Here is the time-frequency (STFT) view of a rotor kit's vibration measurement. Determine the machine's mechanical condition. Answer with exactly one of: normal, misalignment, unbalance, looseness.
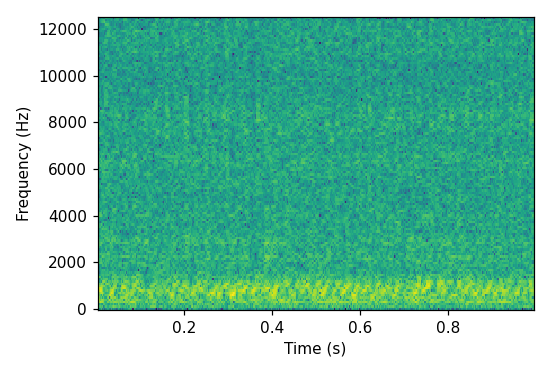
Answer: normal